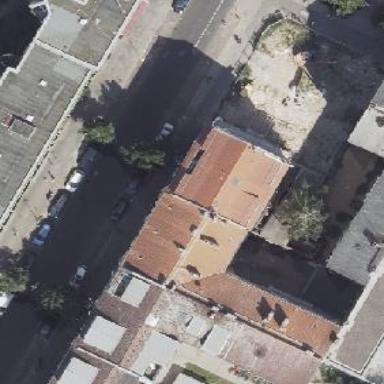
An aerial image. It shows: Apartments housed in building with gambrel roof.